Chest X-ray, AP view. Patient: 57 years old, sex M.
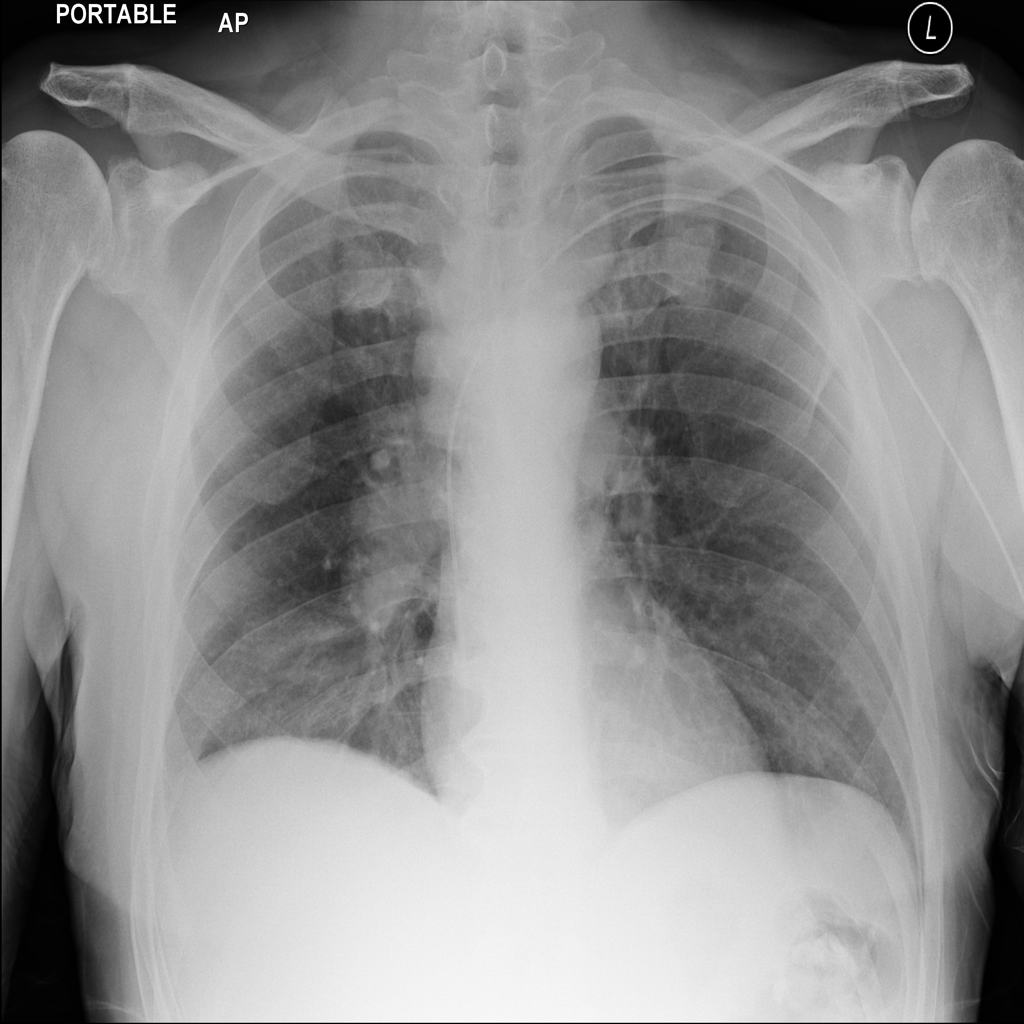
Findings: No Finding